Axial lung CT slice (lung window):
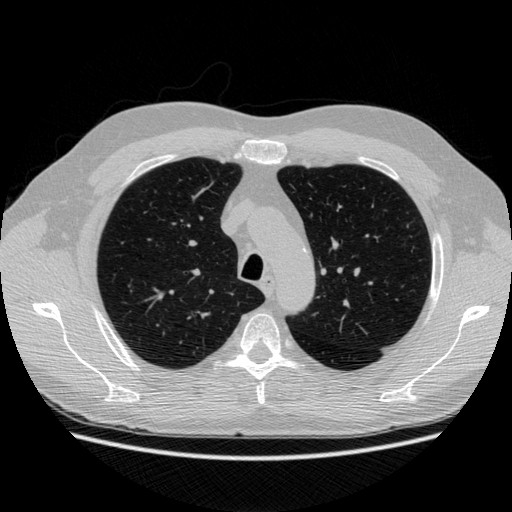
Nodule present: no